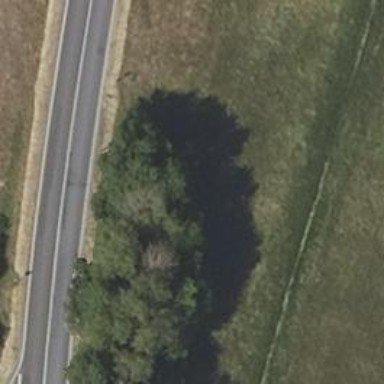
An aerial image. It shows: Row of deciduous broadleaved trees.